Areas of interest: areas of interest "Civilian Vehicle Parking Lot"
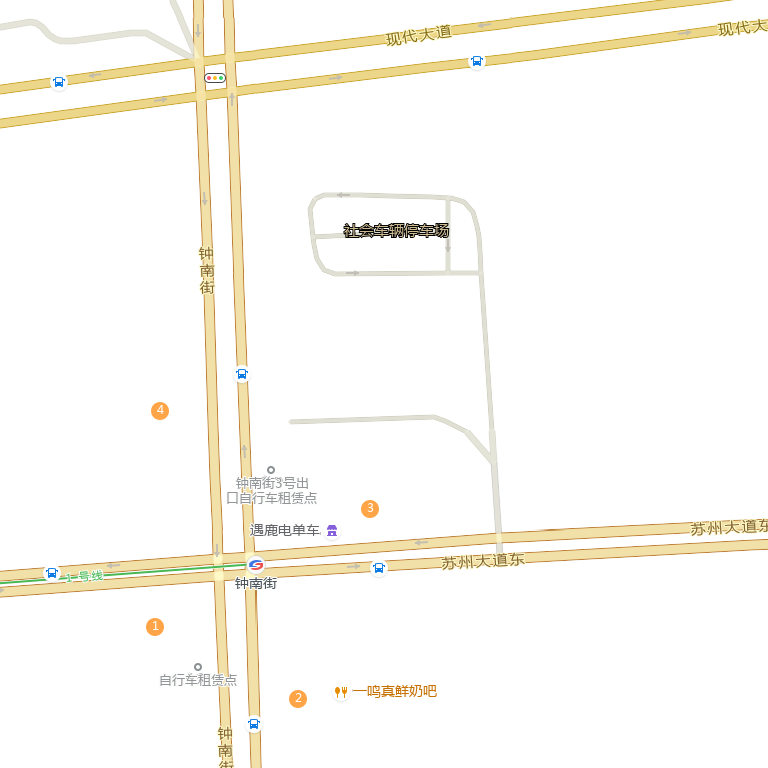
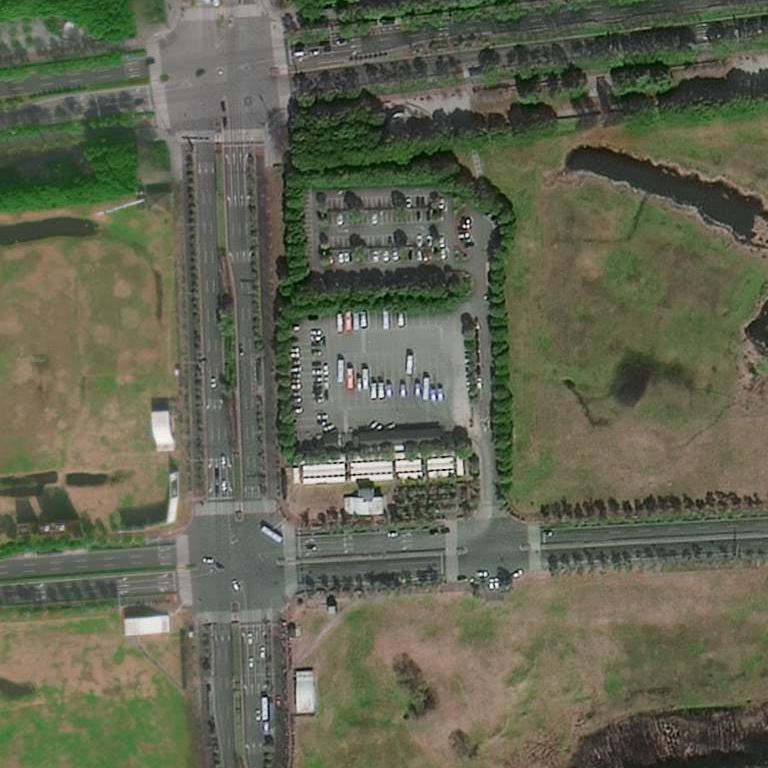